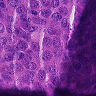
Metastatic tissue present: yes